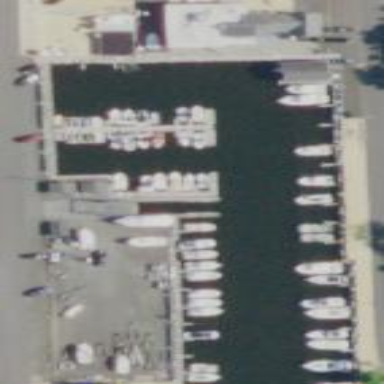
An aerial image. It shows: Boatyard located near waterway.